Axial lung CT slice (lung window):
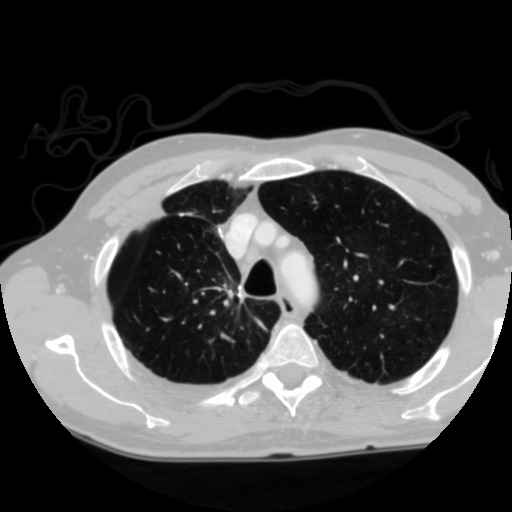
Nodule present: no